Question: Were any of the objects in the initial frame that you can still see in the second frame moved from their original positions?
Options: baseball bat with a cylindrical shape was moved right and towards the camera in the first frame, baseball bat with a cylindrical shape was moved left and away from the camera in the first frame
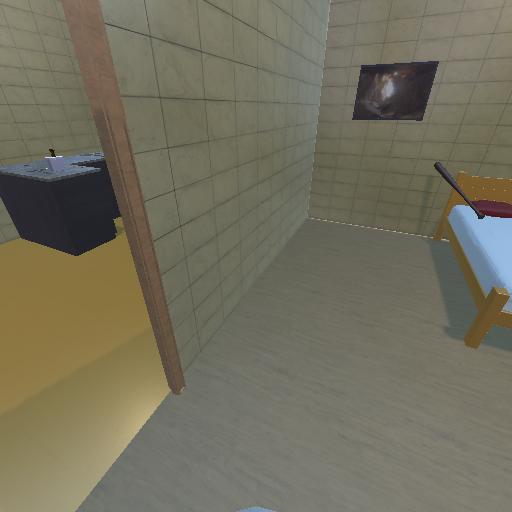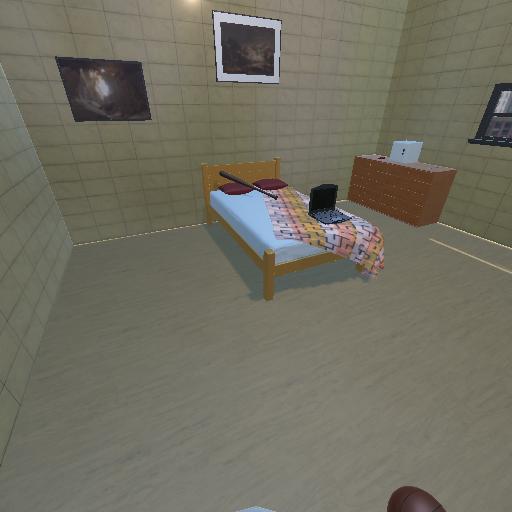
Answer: baseball bat with a cylindrical shape was moved right and towards the camera in the first frame